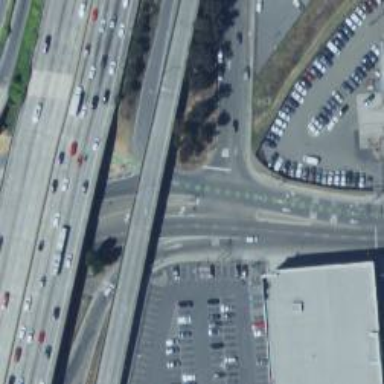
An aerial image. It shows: Primary link highway with separate sidewalk.